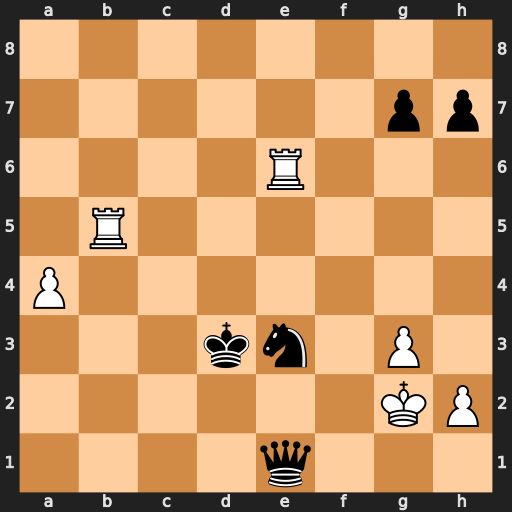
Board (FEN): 8/6pp/4R3/1R6/P7/3kn1P1/6KP/4q3
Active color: w
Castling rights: -
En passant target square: -
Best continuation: Rxe3+ Qxe3 Rb3+ Ke2 Rxe3+